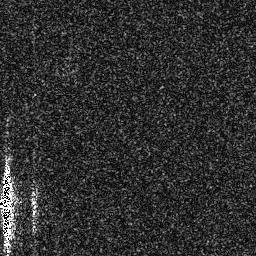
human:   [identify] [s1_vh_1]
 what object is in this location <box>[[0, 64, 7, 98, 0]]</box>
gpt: <ref>1 medium ship at the bottom left</ref>